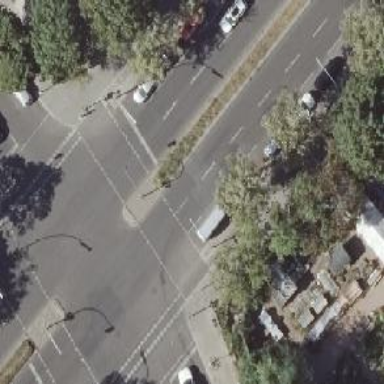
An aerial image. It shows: Road crossing with traffic signals.